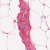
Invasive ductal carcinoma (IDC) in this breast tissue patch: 0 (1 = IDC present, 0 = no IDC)